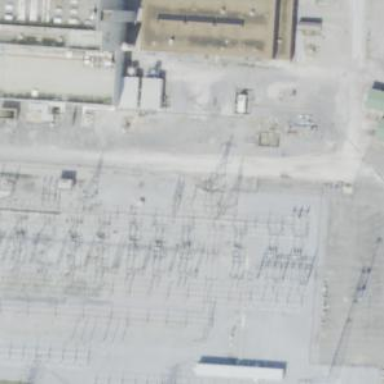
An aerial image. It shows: Switch used for power control.